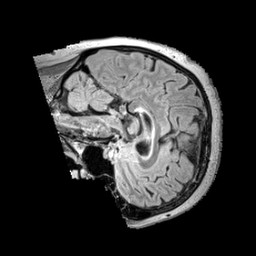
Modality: FLAIR
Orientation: sagittal
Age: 51
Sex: female
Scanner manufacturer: siemens
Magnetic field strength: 3 T
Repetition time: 5 s
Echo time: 0.387 s